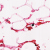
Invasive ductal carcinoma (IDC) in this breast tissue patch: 0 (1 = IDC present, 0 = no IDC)